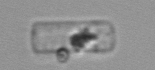
Label: Guinardia_delicatula